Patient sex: M
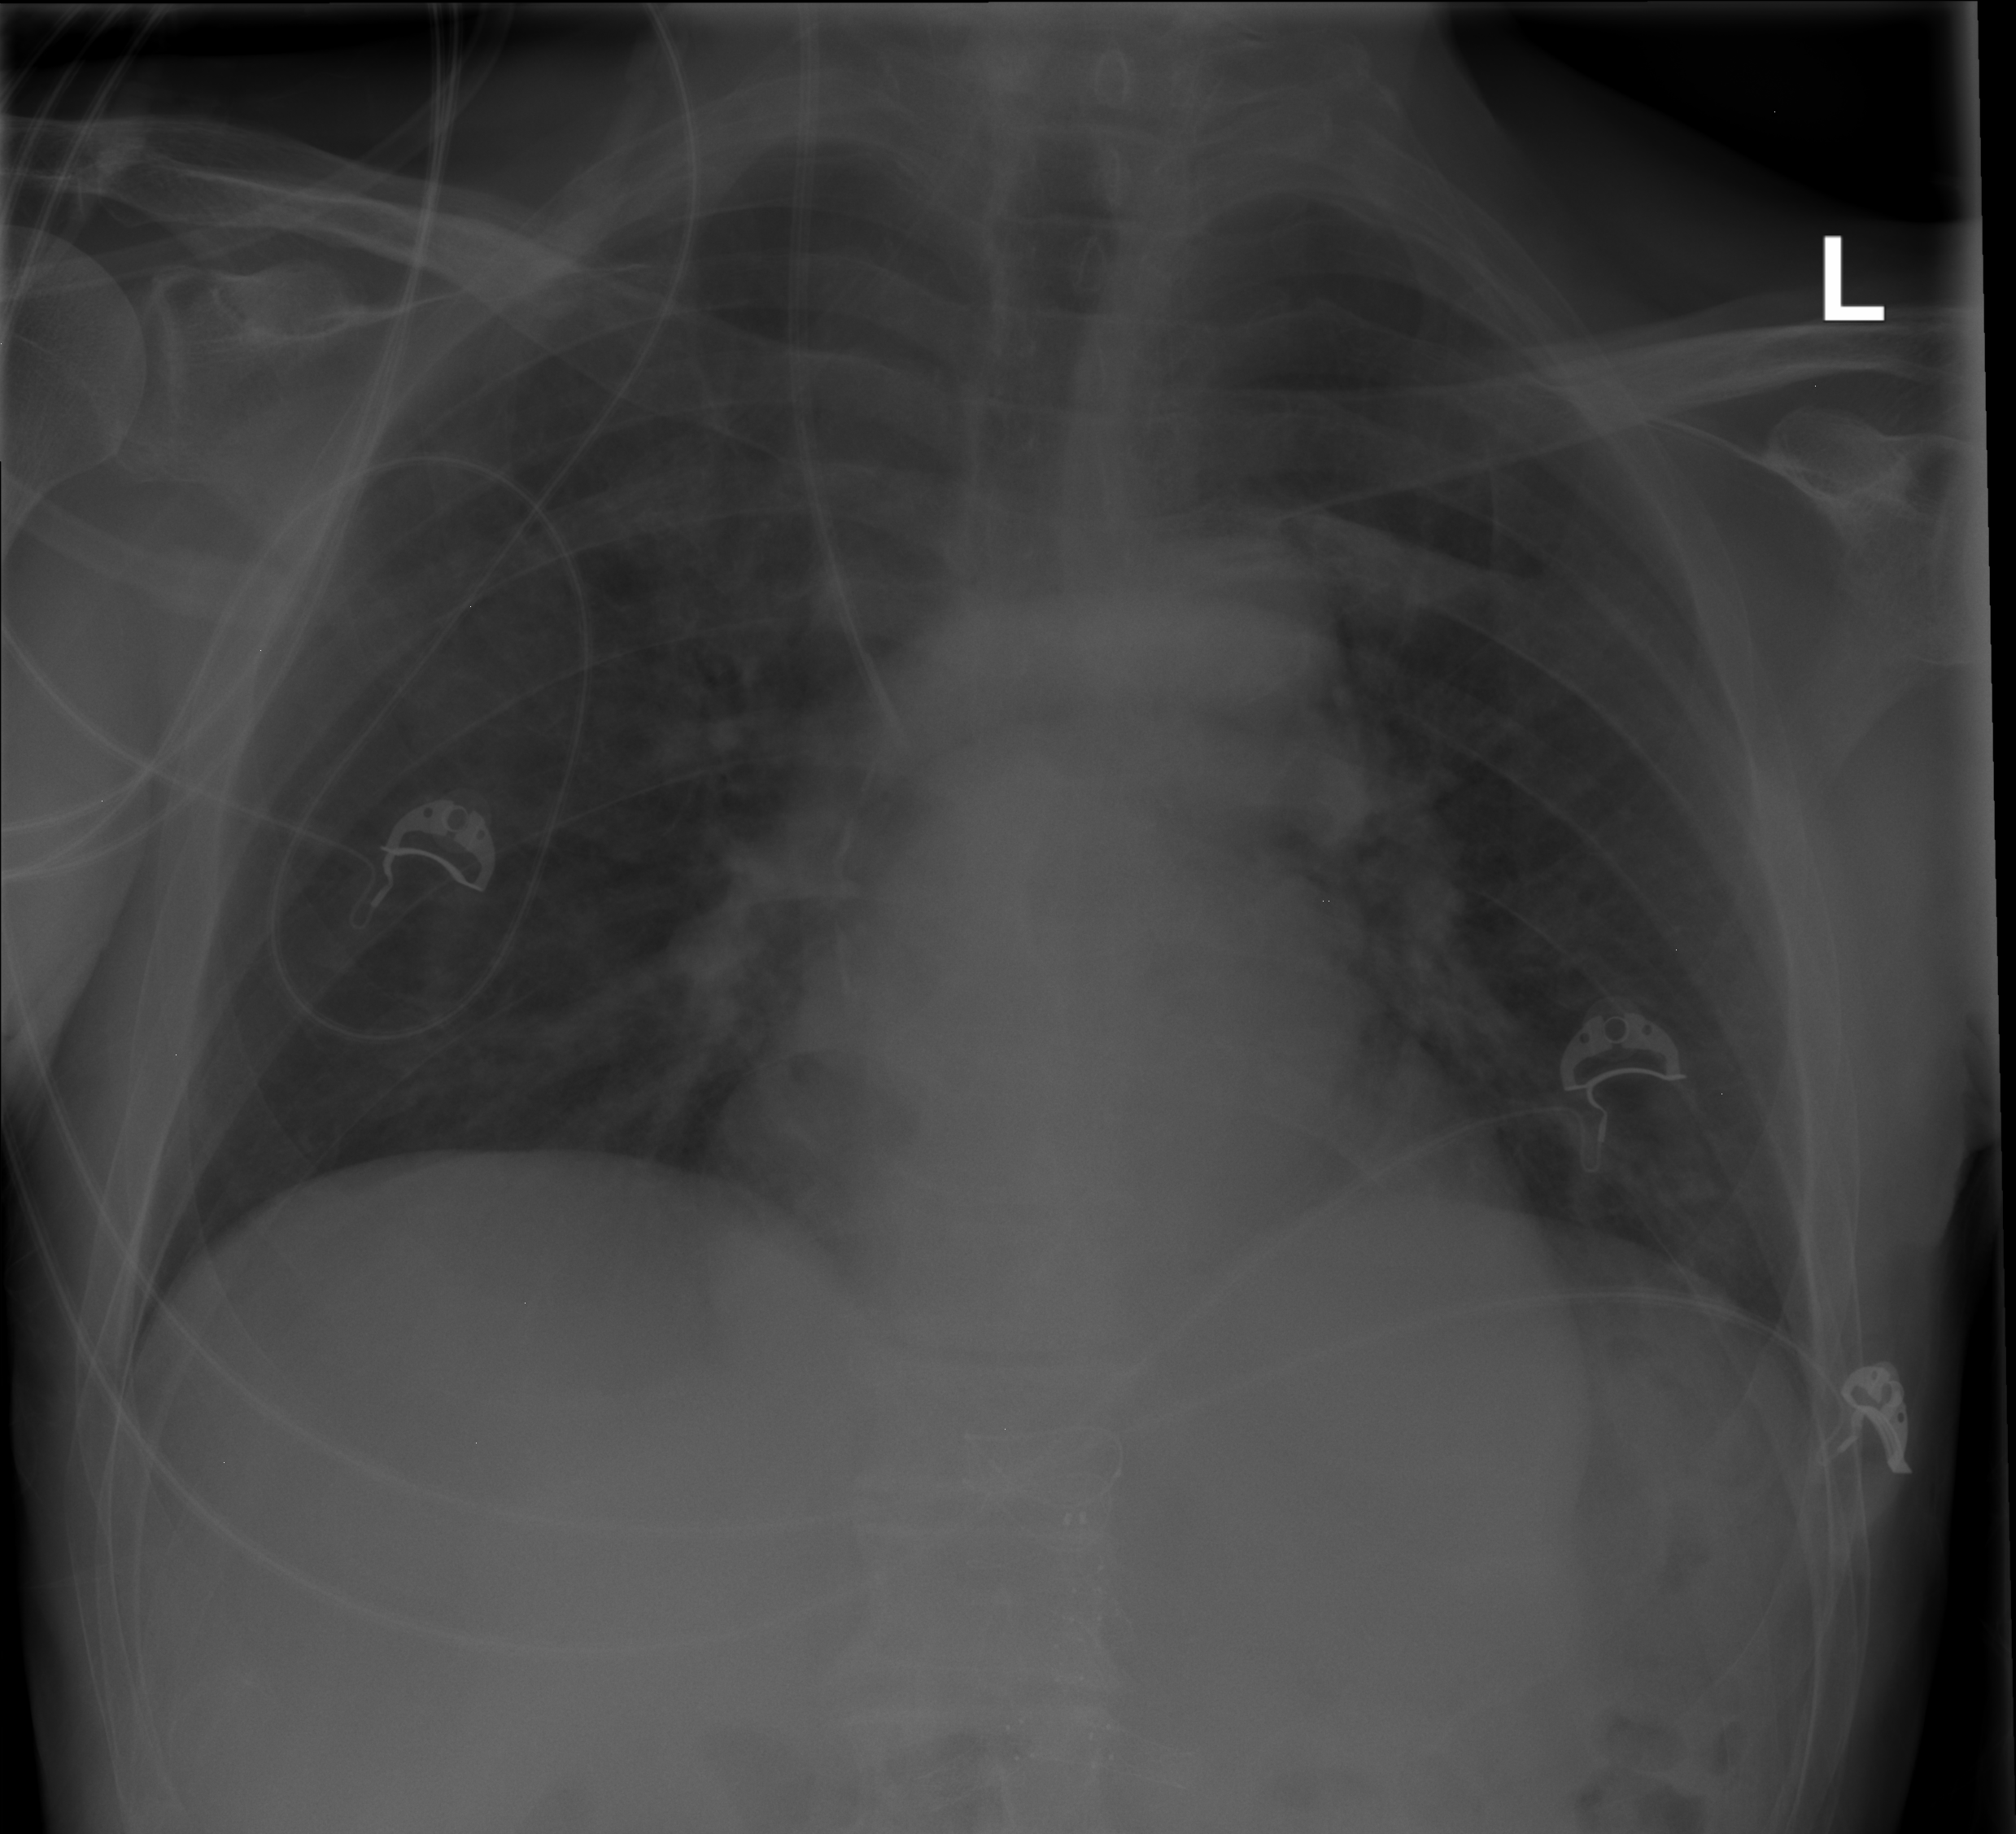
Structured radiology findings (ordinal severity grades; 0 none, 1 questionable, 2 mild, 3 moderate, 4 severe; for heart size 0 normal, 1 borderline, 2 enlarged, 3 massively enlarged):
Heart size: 2
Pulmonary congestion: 2
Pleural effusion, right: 0
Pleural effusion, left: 0
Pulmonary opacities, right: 2
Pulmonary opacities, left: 2
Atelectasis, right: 0
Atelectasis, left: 0